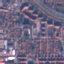
Label: Residential